Question: I have everything going swimmingly on my pie chart and 3D pie charts within MATLAB for a dataset, however, I noticed that even though I have 21 pieces of data for this pie-chart being fed into the pie-chart call, only 17 appear.
'''
PieChartNums = [ Facebook_count, Google_count, YouTube_count, ThePirateBay_count, StackOverflow_count, SourceForge_count, PythonOrg_count, Reddit_count, KUmail_count, Imgur_count, WOWhead_count, BattleNet_count, Gmail_count, Wired_count, Amazon_count, Twitter_count, IMDB_count, SoundCloud_count, LinkedIn_count, APOD_count, PhysOrg_count];
labels = {'Facebook','Google','YouTube','ThePirateBay','StackOverflow', 'SourceForge', 'Python.org', 'Reddit', 'KU-Email', 'Imgur', 'WOWhead', 'BattleNet', 'Gmail', 'Wired', 'Amazon', 'Twitter', 'IMDB', 'SoundCloud', 'LinkedIn', 'APOD', 'PhysOrg'};
pie3(PieChartNums)
legend(labels,'Location','eastoutside','Orientation','vertical')
'''
This goes for the labels and the physical graph itself.

Excuse the poor formatting in terms of the percentage cluster, this is just a rough version. I tried every orientation and even splitting labels between the orientations without any luck.
<URL>
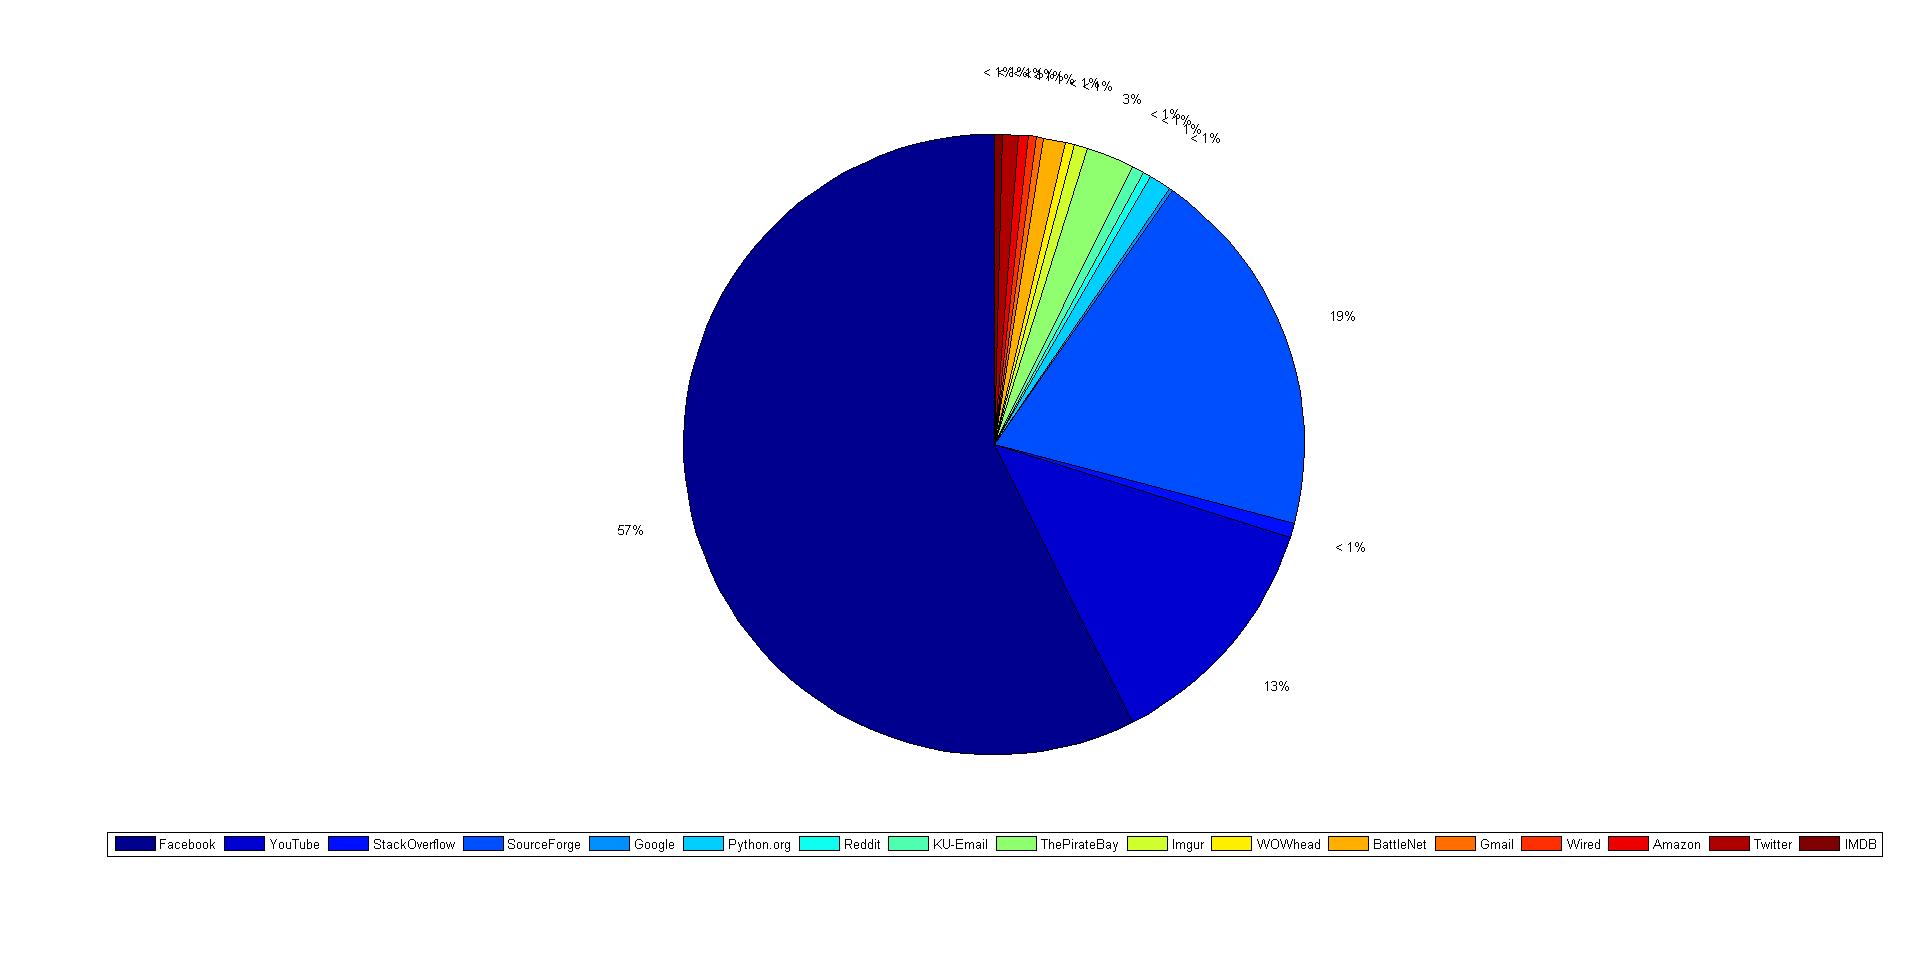
Answer: Like Daniel said - it appears that there simply isn't any non-negative data for the missing slices. I tried reproducing your problem with the following initialization, yet it resulted in normal-looking chart:
'''
[ Facebook_count, Google_count, YouTube_count, ThePirateBay_count, ...
StackOverflow_count, SourceForge_count, PythonOrg_count, Reddit_count, ...
KUmail_count, Imgur_count, WOWhead_count, BattleNet_count, Gmail_count, ...
Wired_count, Amazon_count, Twitter_count, IMDB_count, SoundCloud_count, ...
LinkedIn_count, APOD_count, PhysOrg_count] = deal(0.04);
'''
In order to verify this hypothesis - could you provide the data you're using for the chart? Do you get any warnings when plotting the chart?
---
From inside the code of 'pie.m':
'''
if any(nonpositive)
warning(message('MATLAB🥧NonPositiveData'));
x(nonpositive) = [];
end
'''
and:
'''
for i=1:length(x)
if x(i)<.01,
txtlabels{i} = '< 1%';
else
txtlabels{i} = sprintf('%d%%',round(x(i)*100));
end
end
'''
You can see that MATLAB doesn't delete valid slices, but only renames them if the data values are small.